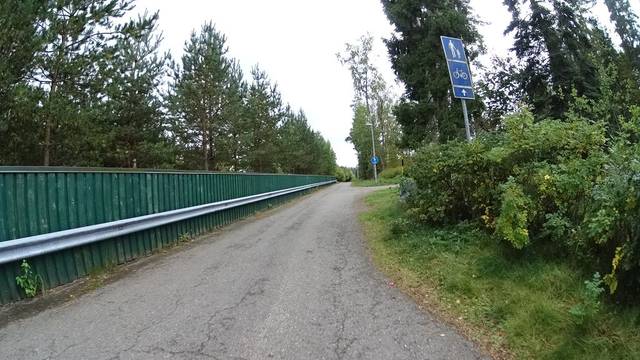
Region: Finland
Coordinates: 60.22, 24.75